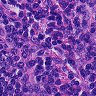
Metastatic tissue present: no